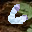
Label: 6